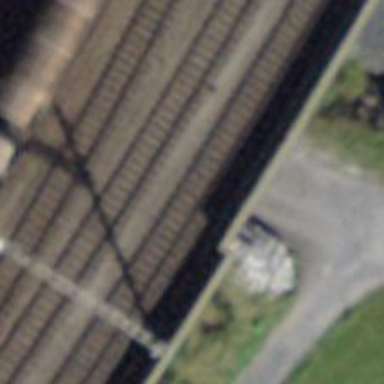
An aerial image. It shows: Bridge with electrified railway tracks featuring contact line.